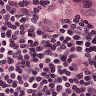
Metastatic tissue present: yes